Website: lowes
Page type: billing-address
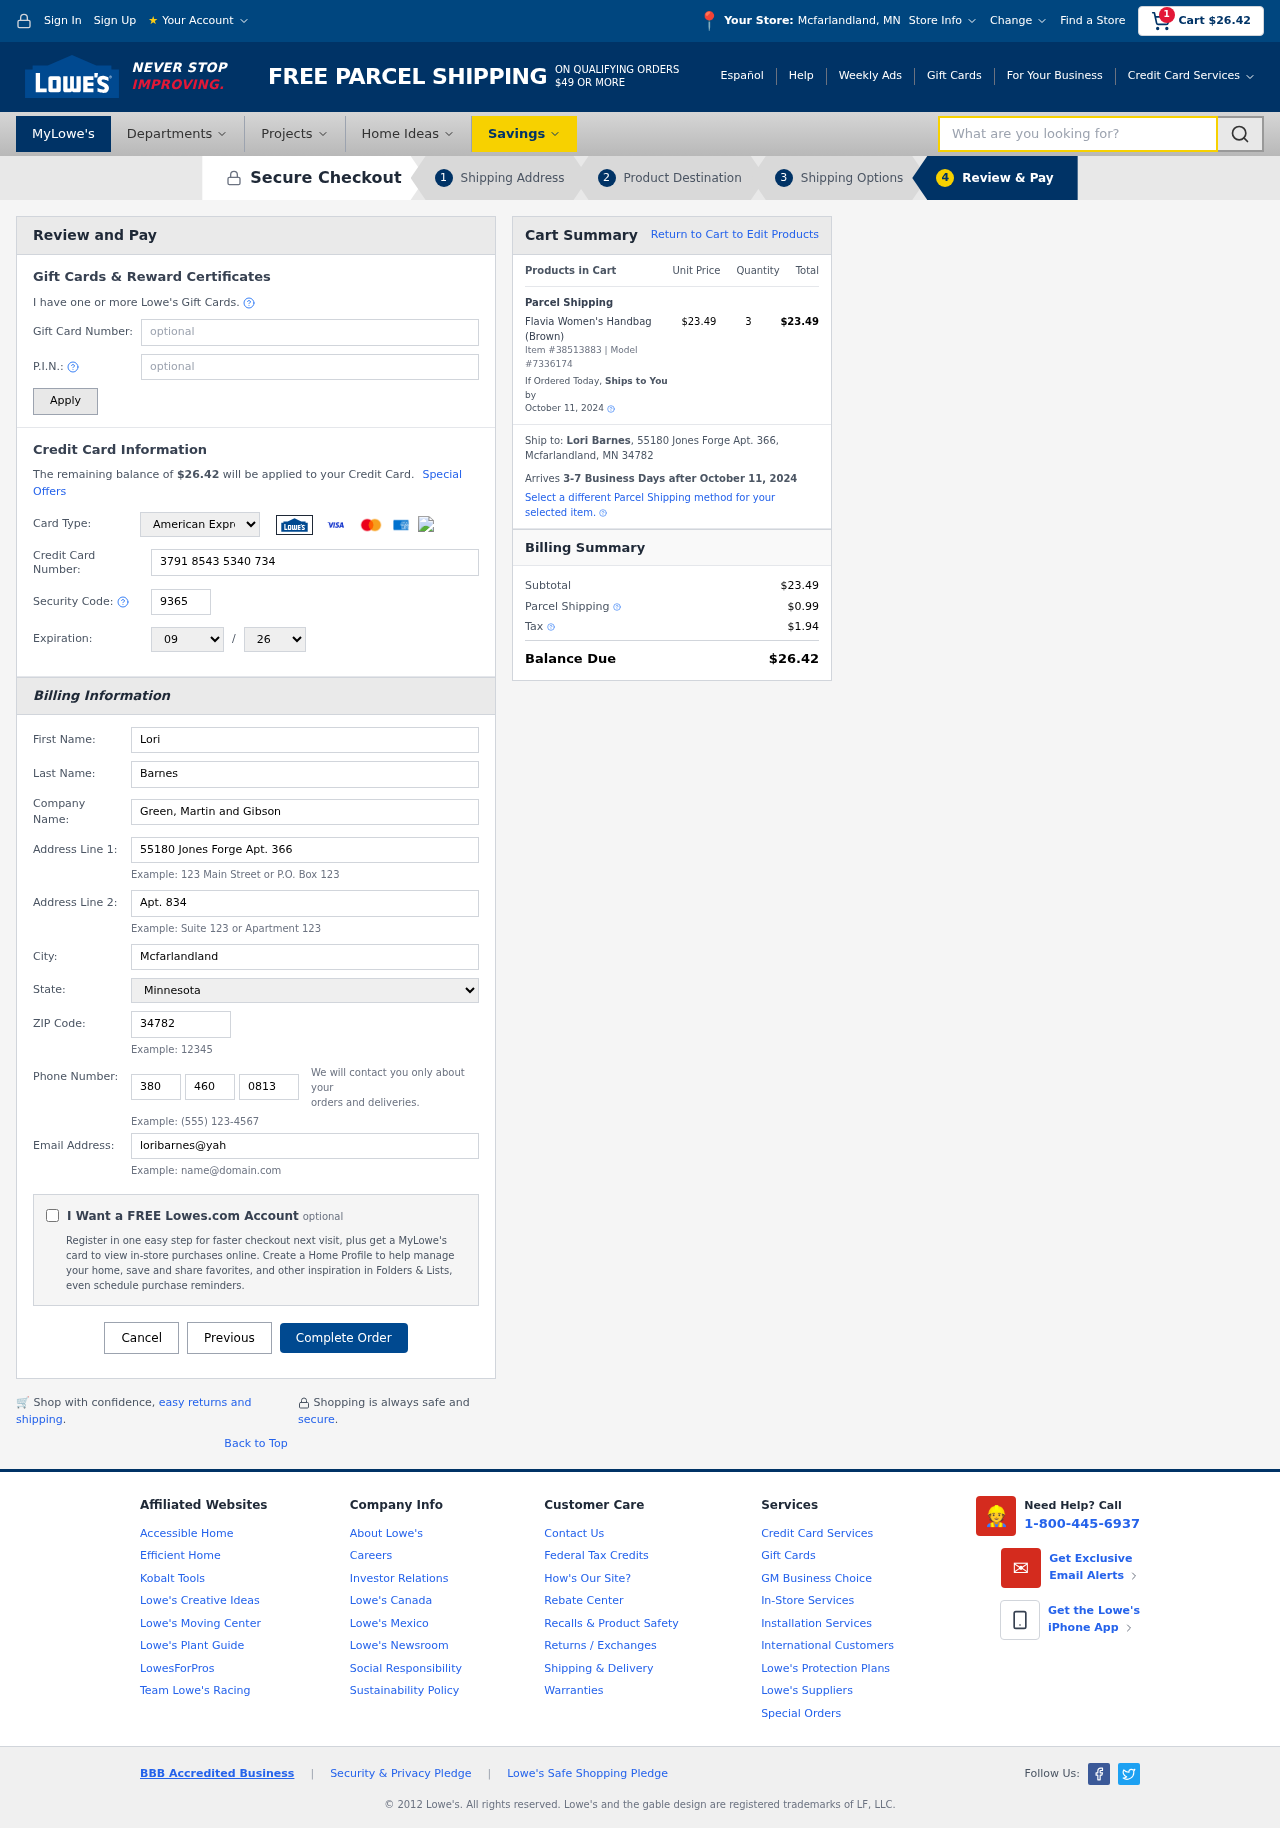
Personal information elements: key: PII_CARD_CVV
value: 9365
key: PII_CARD_EXPIRY_MONTH
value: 09
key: PII_CARD_EXPIRY_YEAR
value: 26
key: PII_CARD_NUMBER
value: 3791 8543 5340 734
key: PII_CARD_TYPE
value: American Express
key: PII_CITY
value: Mcfarlandland
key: PII_CITY_STATE
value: Mcfarlandland, MN
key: PII_COMPANY
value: Green, Martin and Gibson
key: PII_EMAIL
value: loribarnes@yahoo.com
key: PII_FIRSTNAME
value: Lori
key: PII_FULLNAME
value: Lori Barnes
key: PII_LASTNAME
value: Barnes
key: PII_PHONE_AREA
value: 380
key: PII_PHONE_PREFIX
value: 460
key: PII_PHONE_SUFFIX
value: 0813
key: PII_POSTCODE
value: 34782
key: PII_STATE
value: Minnesota
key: PII_STREET
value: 55180 Jones Forge Apt. 366
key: PII_STREET2
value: Apt. 834
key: PII_CITY_STATE_ZIP
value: Mcfarlandland, MN 34782
Product elements: key: PRODUCT1_NAME
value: Flavia Women's Handbag (Brown)
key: PRODUCT1_PRICE
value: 23.49
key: PRODUCT1_QUANTITY
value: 3
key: PRODUCT_ITEM_NUMBER
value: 38513883
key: PRODUCT_MODEL_NUMBER
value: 7336174
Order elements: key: ORDER_SUBTOTAL
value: $26.42
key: ORDER_TOTAL
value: $26.42
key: ORDER_SHIPPING_DATE
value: October 11, 2024
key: ORDER_SUBTOTAL
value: $23.49
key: ORDER_DELIVERY_DATE
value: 3-7 Business Days after October 11, 2024
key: ORDER_SHIPPING_DATE2
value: October 11, 2024
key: ORDER_SUBTOTAL2
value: $23.49
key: ORDER_SHIPPING_COST
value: $0.99
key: ORDER_TAX
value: $1.94
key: ORDER_TOTAL2
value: $26.42
Search elements: key: HEADER_SEARCH
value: What are you looking for?